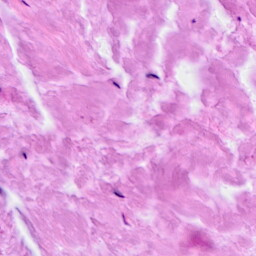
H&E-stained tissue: Breast